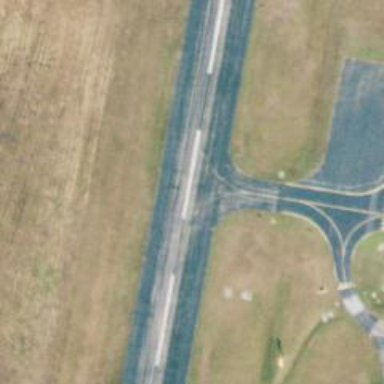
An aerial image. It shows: View of taxiway at the airport.